Aerial crown-view tile of a tropical tree (Barro Colorado Island, Panama), acquired 20250217:
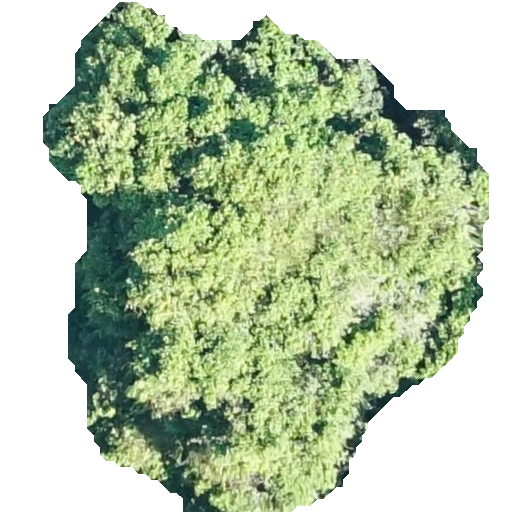
Species: Prioria copaifera
GBIF accepted scientific name: Prioria copaifera
Crown area: 240.495 m²